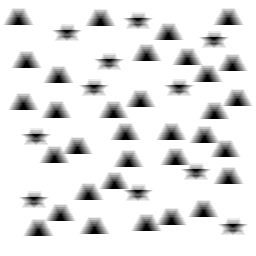
Squares: 0
Triangles: 33
Stars: 11
Total shapes: 44